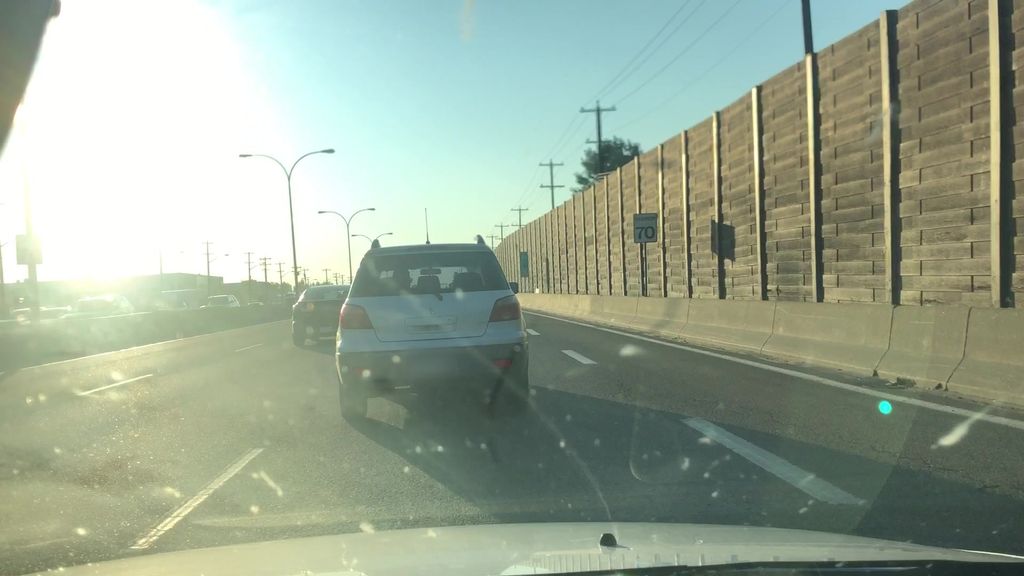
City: edmonton